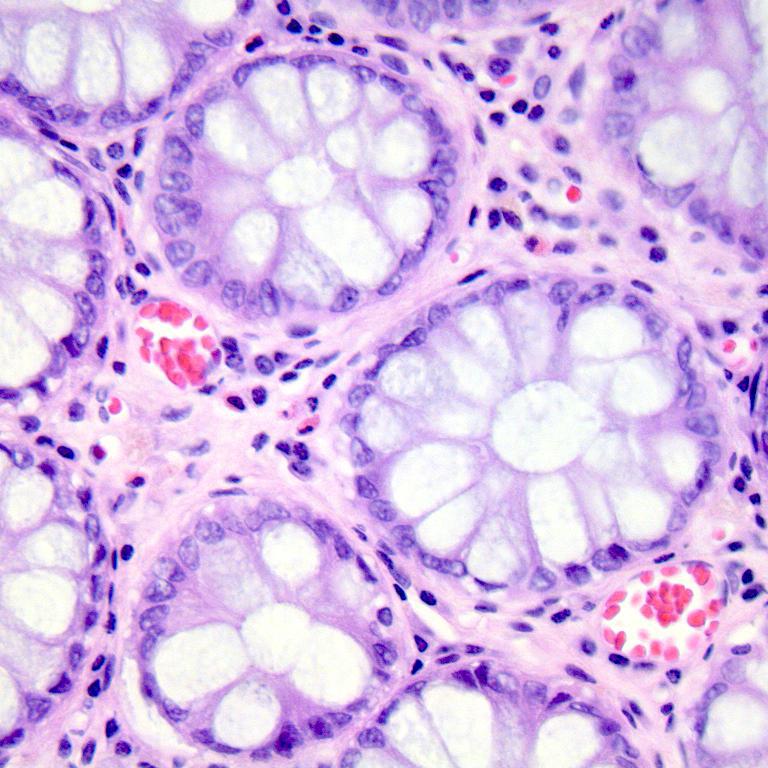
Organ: colon
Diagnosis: benign